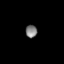
Tissue: lung
Cell type: Smooth muscle cells
Senescence score: 0.5601
Nuclear area (px): 142
Mean DAPI intensity: 127.521